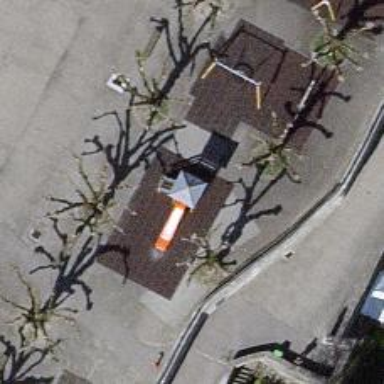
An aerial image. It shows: Playground area for leisure activities on the land.